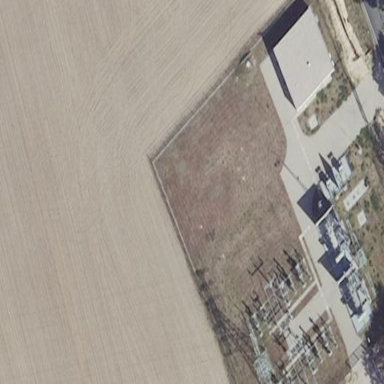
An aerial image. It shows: Outdoor power substation surrounded by fence. The substation is specifically for distribution purposes.